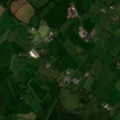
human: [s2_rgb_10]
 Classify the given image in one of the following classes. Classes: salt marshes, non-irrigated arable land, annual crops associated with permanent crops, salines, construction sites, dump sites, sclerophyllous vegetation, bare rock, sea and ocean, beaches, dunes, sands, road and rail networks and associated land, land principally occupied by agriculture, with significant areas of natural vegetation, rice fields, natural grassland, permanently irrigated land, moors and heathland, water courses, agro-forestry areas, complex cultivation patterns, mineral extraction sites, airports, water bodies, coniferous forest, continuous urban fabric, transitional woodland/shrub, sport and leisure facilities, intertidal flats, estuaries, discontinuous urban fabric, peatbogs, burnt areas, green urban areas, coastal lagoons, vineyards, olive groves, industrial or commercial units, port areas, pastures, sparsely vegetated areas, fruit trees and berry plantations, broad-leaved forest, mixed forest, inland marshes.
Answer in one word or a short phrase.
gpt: pastures, land principally occupied by agriculture, with significant areas of natural vegetation